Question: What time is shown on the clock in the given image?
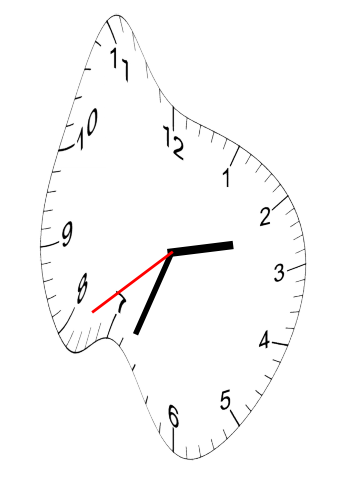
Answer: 02:33:39